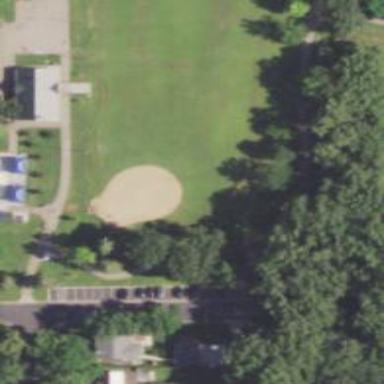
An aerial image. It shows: Baseball pitch for leisure land activities.